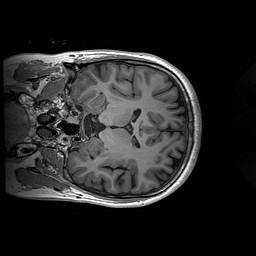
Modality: T1w
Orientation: coronal
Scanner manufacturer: siemens
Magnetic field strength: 3 T
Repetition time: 2.2 s
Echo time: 0.00244 s